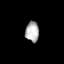
Tissue: lung
Cell type: Endothelial cells
Senescence score: 0.5888
Nuclear area (px): 271
Mean DAPI intensity: 176.125